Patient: sex M, age 76
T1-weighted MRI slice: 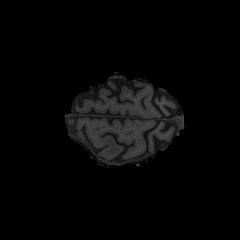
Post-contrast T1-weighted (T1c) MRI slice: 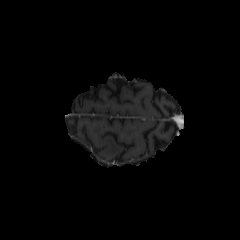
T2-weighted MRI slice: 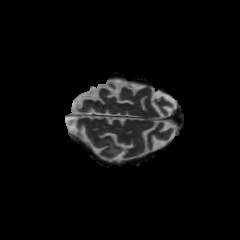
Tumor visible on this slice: yes
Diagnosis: Glioblastoma, IDH-wildtype
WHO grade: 4